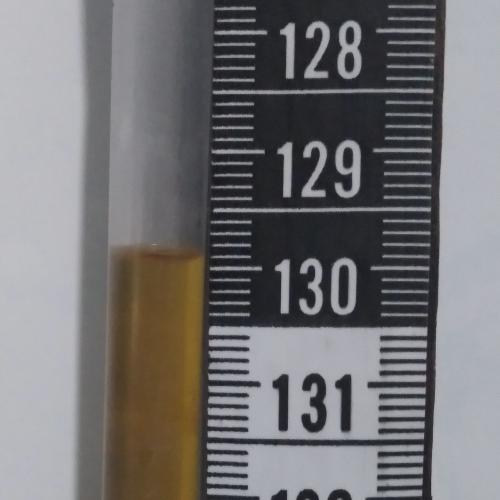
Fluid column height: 129.9 cm